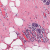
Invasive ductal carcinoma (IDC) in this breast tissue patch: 0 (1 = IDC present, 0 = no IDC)